Question: Am using following code to refresh a div, now whenever it refreshes the page, it spoils the layout, am not understanding why so..
'''
var auto_refresh = setInterval(
function() {
$('#loaddiv').fadeOut('slow').load('loadmore.php').fadeIn("slow");
}, 2000);
'''
After reloading

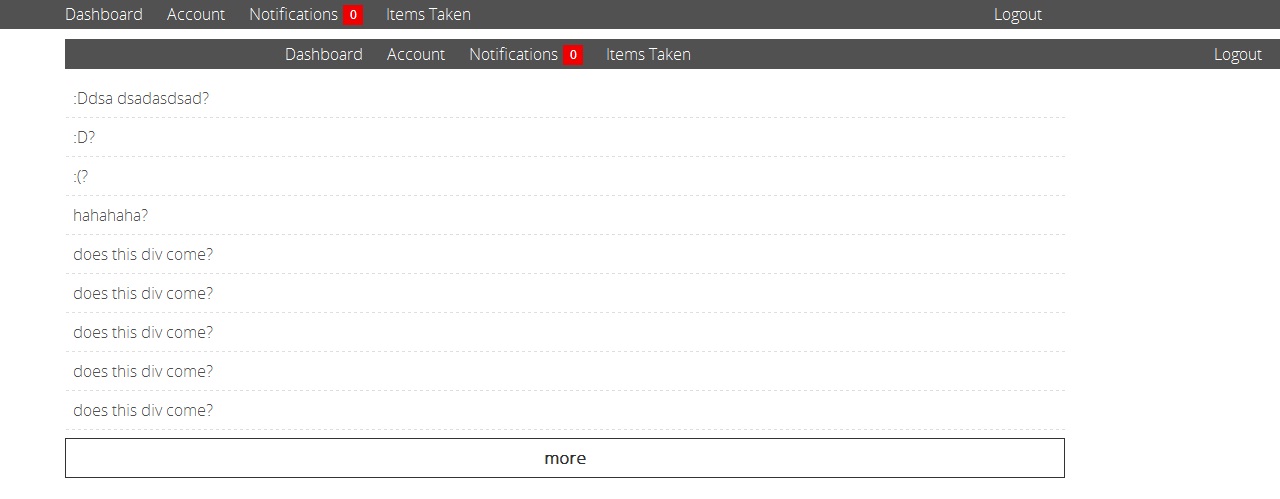
Answer: You are inserting whole page to an element, you can pass a selector to 'load' method.
'''
var auto_refresh = setInterval(function() {
$('#loaddiv').fadeOut('slow').load('loadmore.php #target', function(){
$(this).fadeIn("slow")
});
}, 2000);
'''